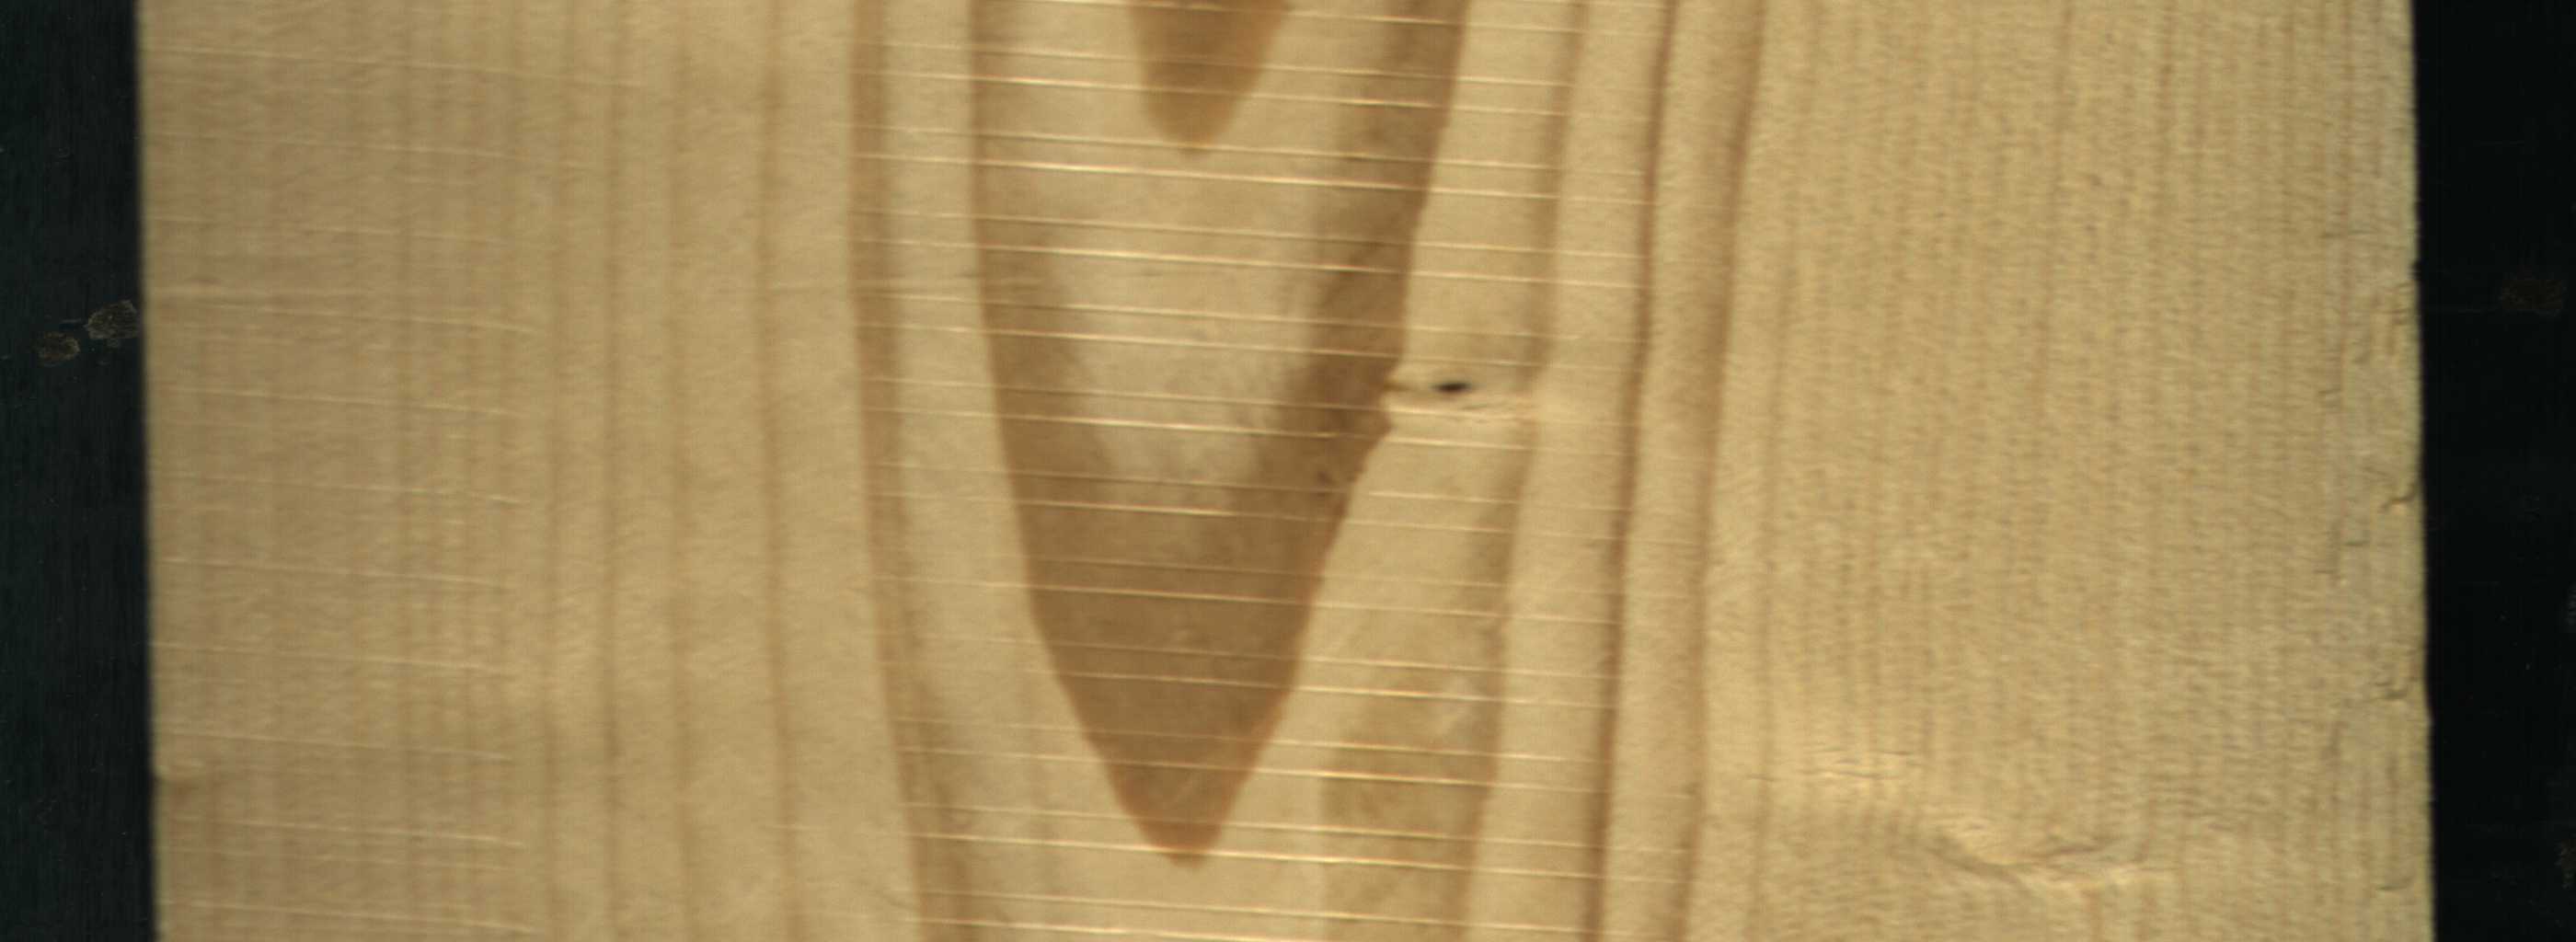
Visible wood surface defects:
Dead_Knot